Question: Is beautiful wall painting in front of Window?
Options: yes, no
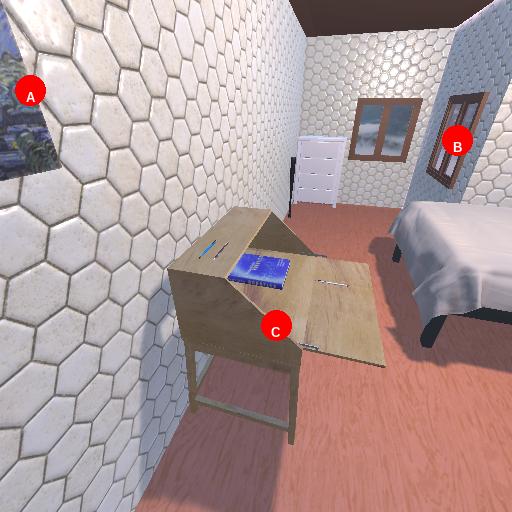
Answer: yes